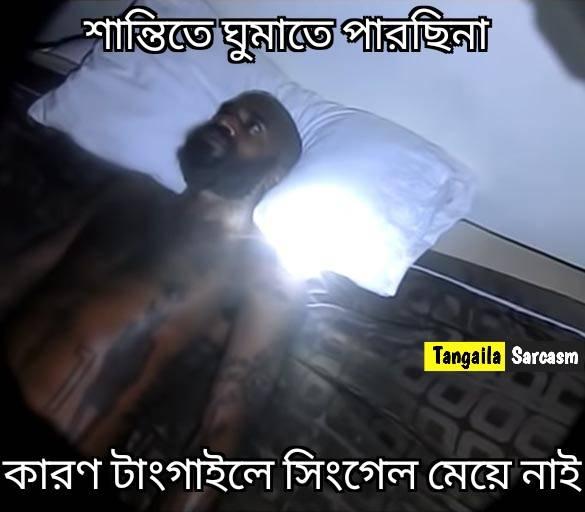
Caption: শান্তিতে ঘুমাতে পারছিনা   কারণ টাংগাইলে সিংগেল মেয়ে নাই
Label: non-hate